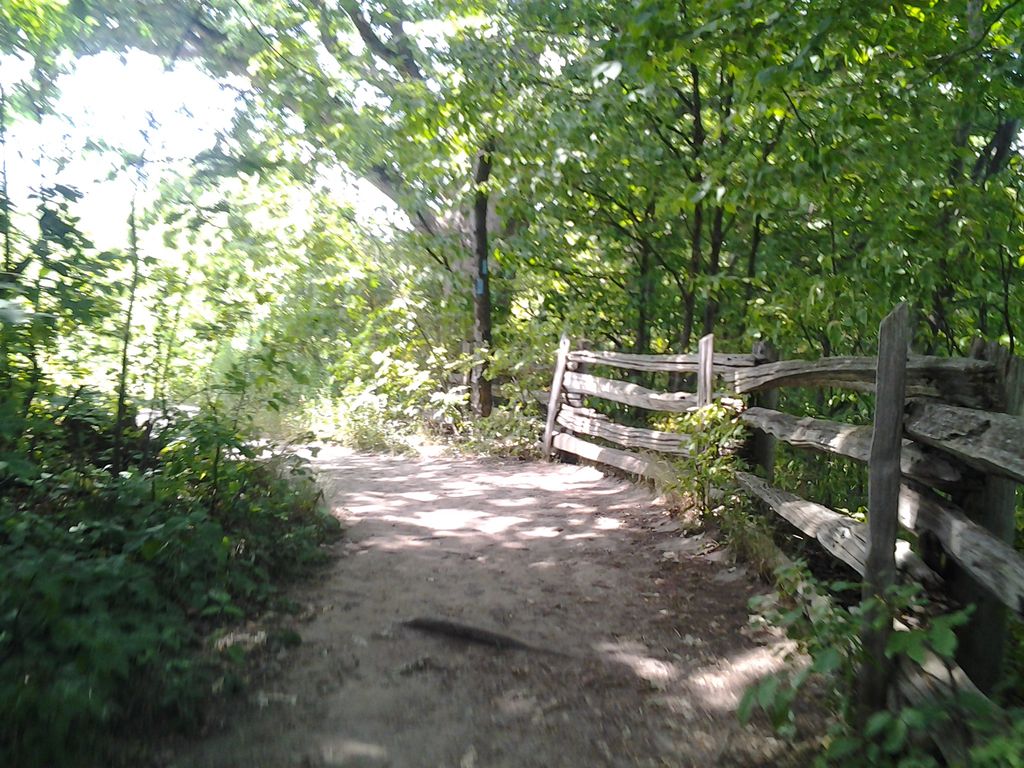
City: hamilton